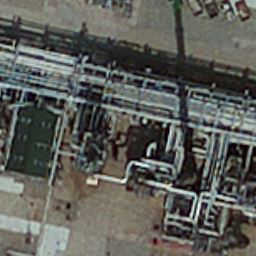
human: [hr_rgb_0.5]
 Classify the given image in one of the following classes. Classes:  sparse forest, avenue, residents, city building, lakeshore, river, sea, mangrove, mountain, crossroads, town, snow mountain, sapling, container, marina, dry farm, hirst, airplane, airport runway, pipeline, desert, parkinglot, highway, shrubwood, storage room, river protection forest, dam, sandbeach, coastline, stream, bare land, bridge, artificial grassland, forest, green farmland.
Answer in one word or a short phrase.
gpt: pipeline